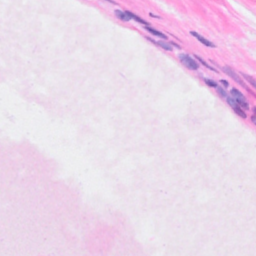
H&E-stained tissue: Breast